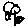
Label: flower